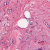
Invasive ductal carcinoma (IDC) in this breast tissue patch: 0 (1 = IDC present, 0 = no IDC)